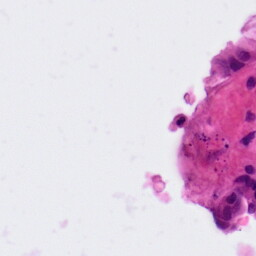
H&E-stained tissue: Colon